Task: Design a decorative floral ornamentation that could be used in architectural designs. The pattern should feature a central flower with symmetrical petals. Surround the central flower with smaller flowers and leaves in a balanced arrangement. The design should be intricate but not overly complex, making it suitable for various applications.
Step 534:
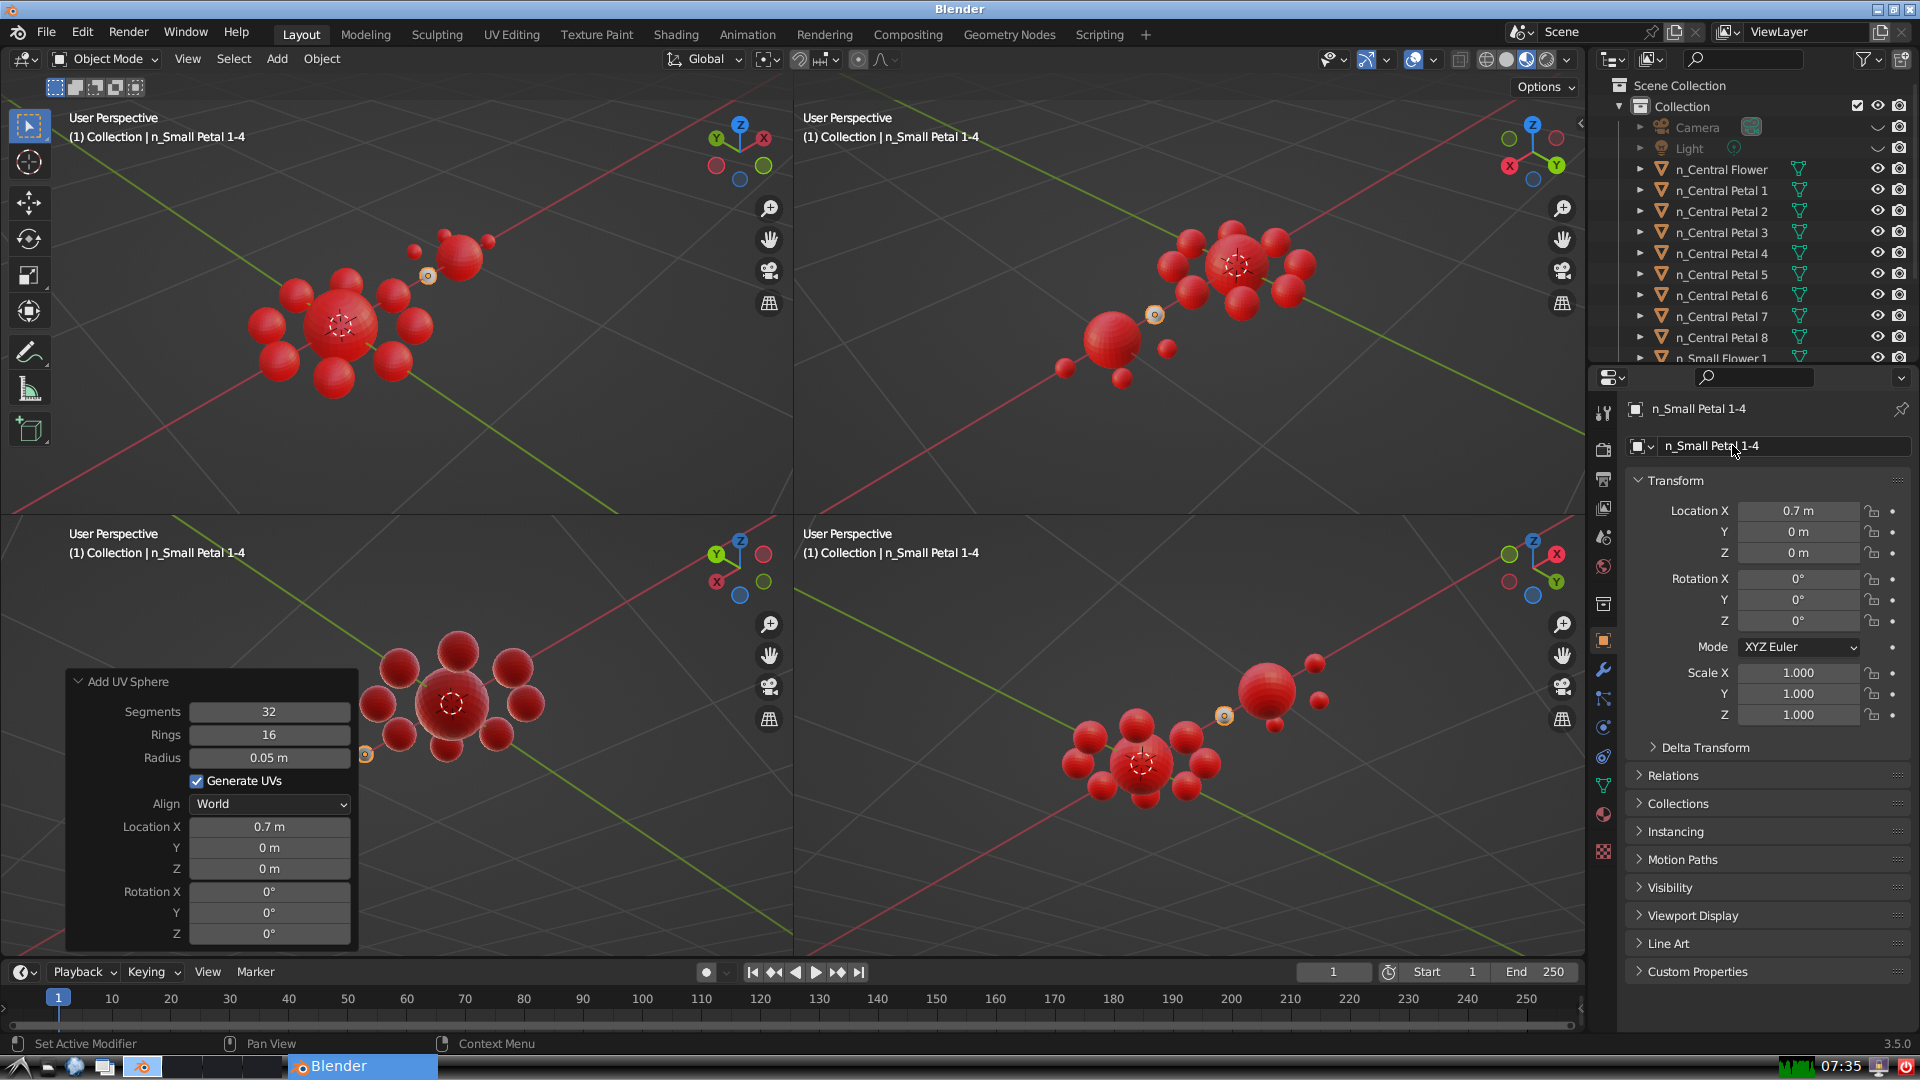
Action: {"mouse_move": [1603, 815]}